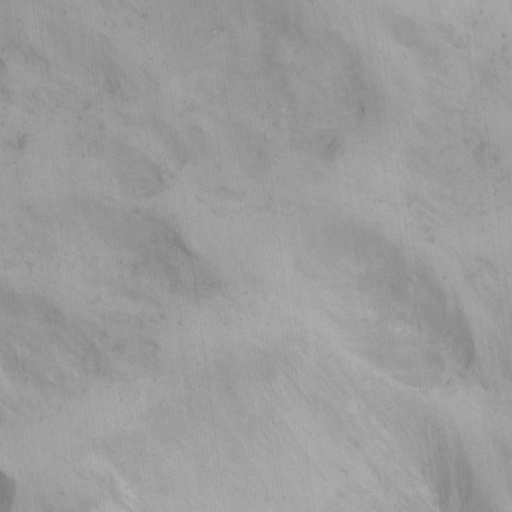
Classes present: Background